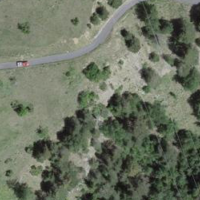
EUNIS habitat code: 23
Species observed at this site:
Turdus philomelos
Lophophanes cristatus
Parnassius apollo
Dendrocopos major
Fringilla coelebs
Calliptamus italicus
Maniola jurtina
Sylvia atricapilla
Ptyonoprogne rupestris
Strix aluco
Spinus spinus
Muscicapa striata
Carduelis carduelis
Pernis apivorus
Emberiza cia
Parus major
Dryocopus martius
Certhia familiaris
Regulus regulus
Nucifraga caryocatactes
Falco tinnunculus
Pyrrhocorax graculus
Picus viridis
Accipiter nisus
Delichon urbicum
Periparus ater